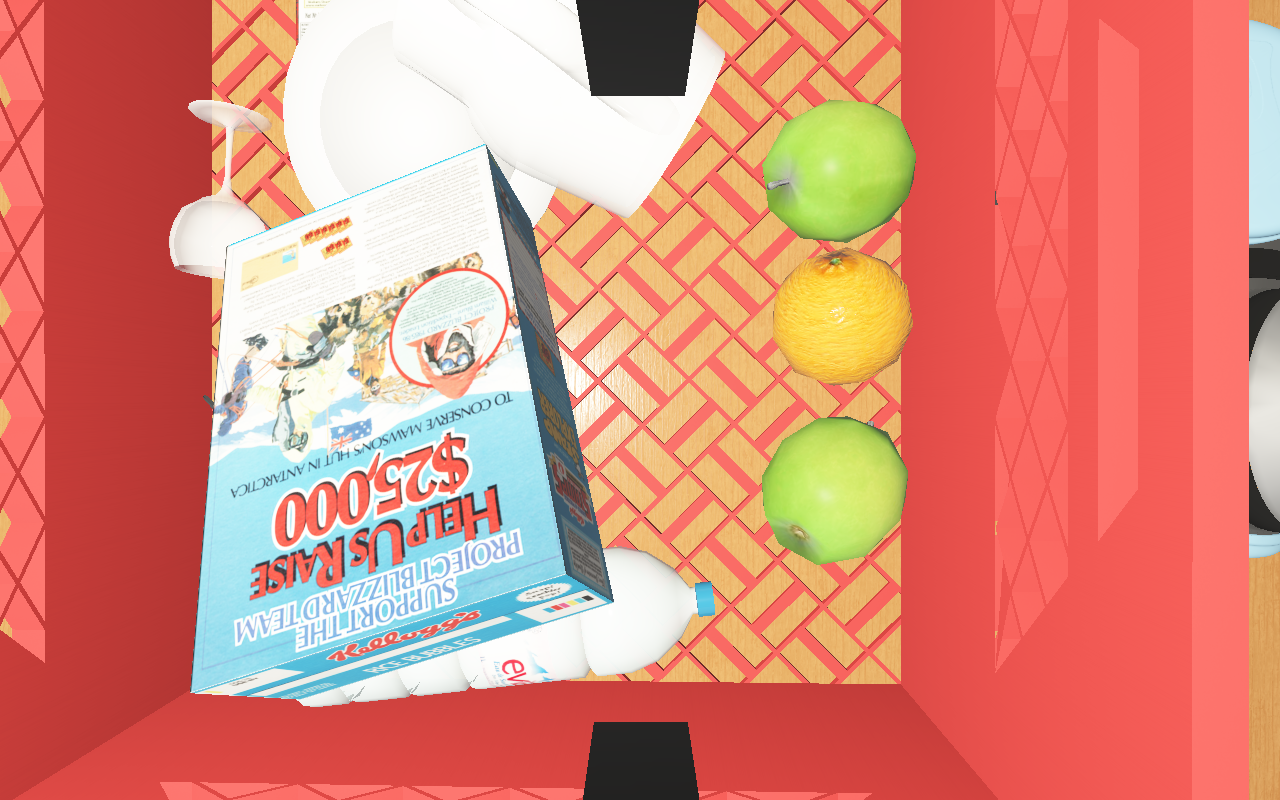
Objects in the scene:
carafe
water bottle
apple
orange
spoon
plate
wineglass
jam jar
cereal box
cereal box
biscuit box